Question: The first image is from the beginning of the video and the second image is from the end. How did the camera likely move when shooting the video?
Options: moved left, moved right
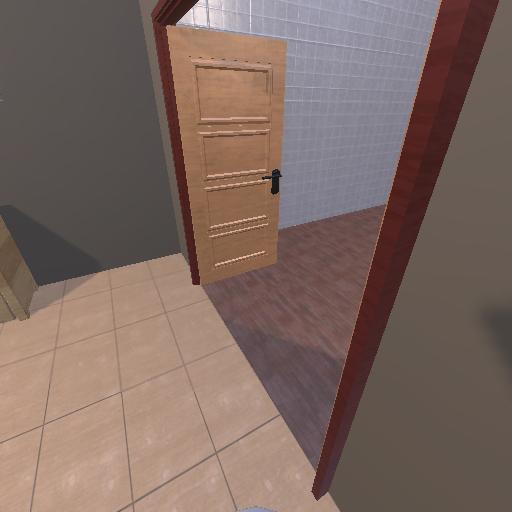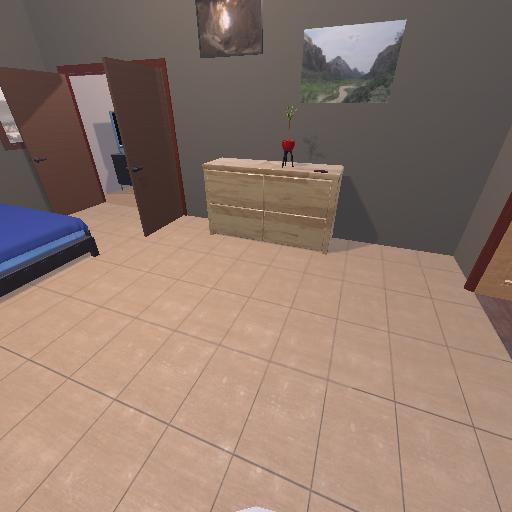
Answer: moved left